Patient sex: M
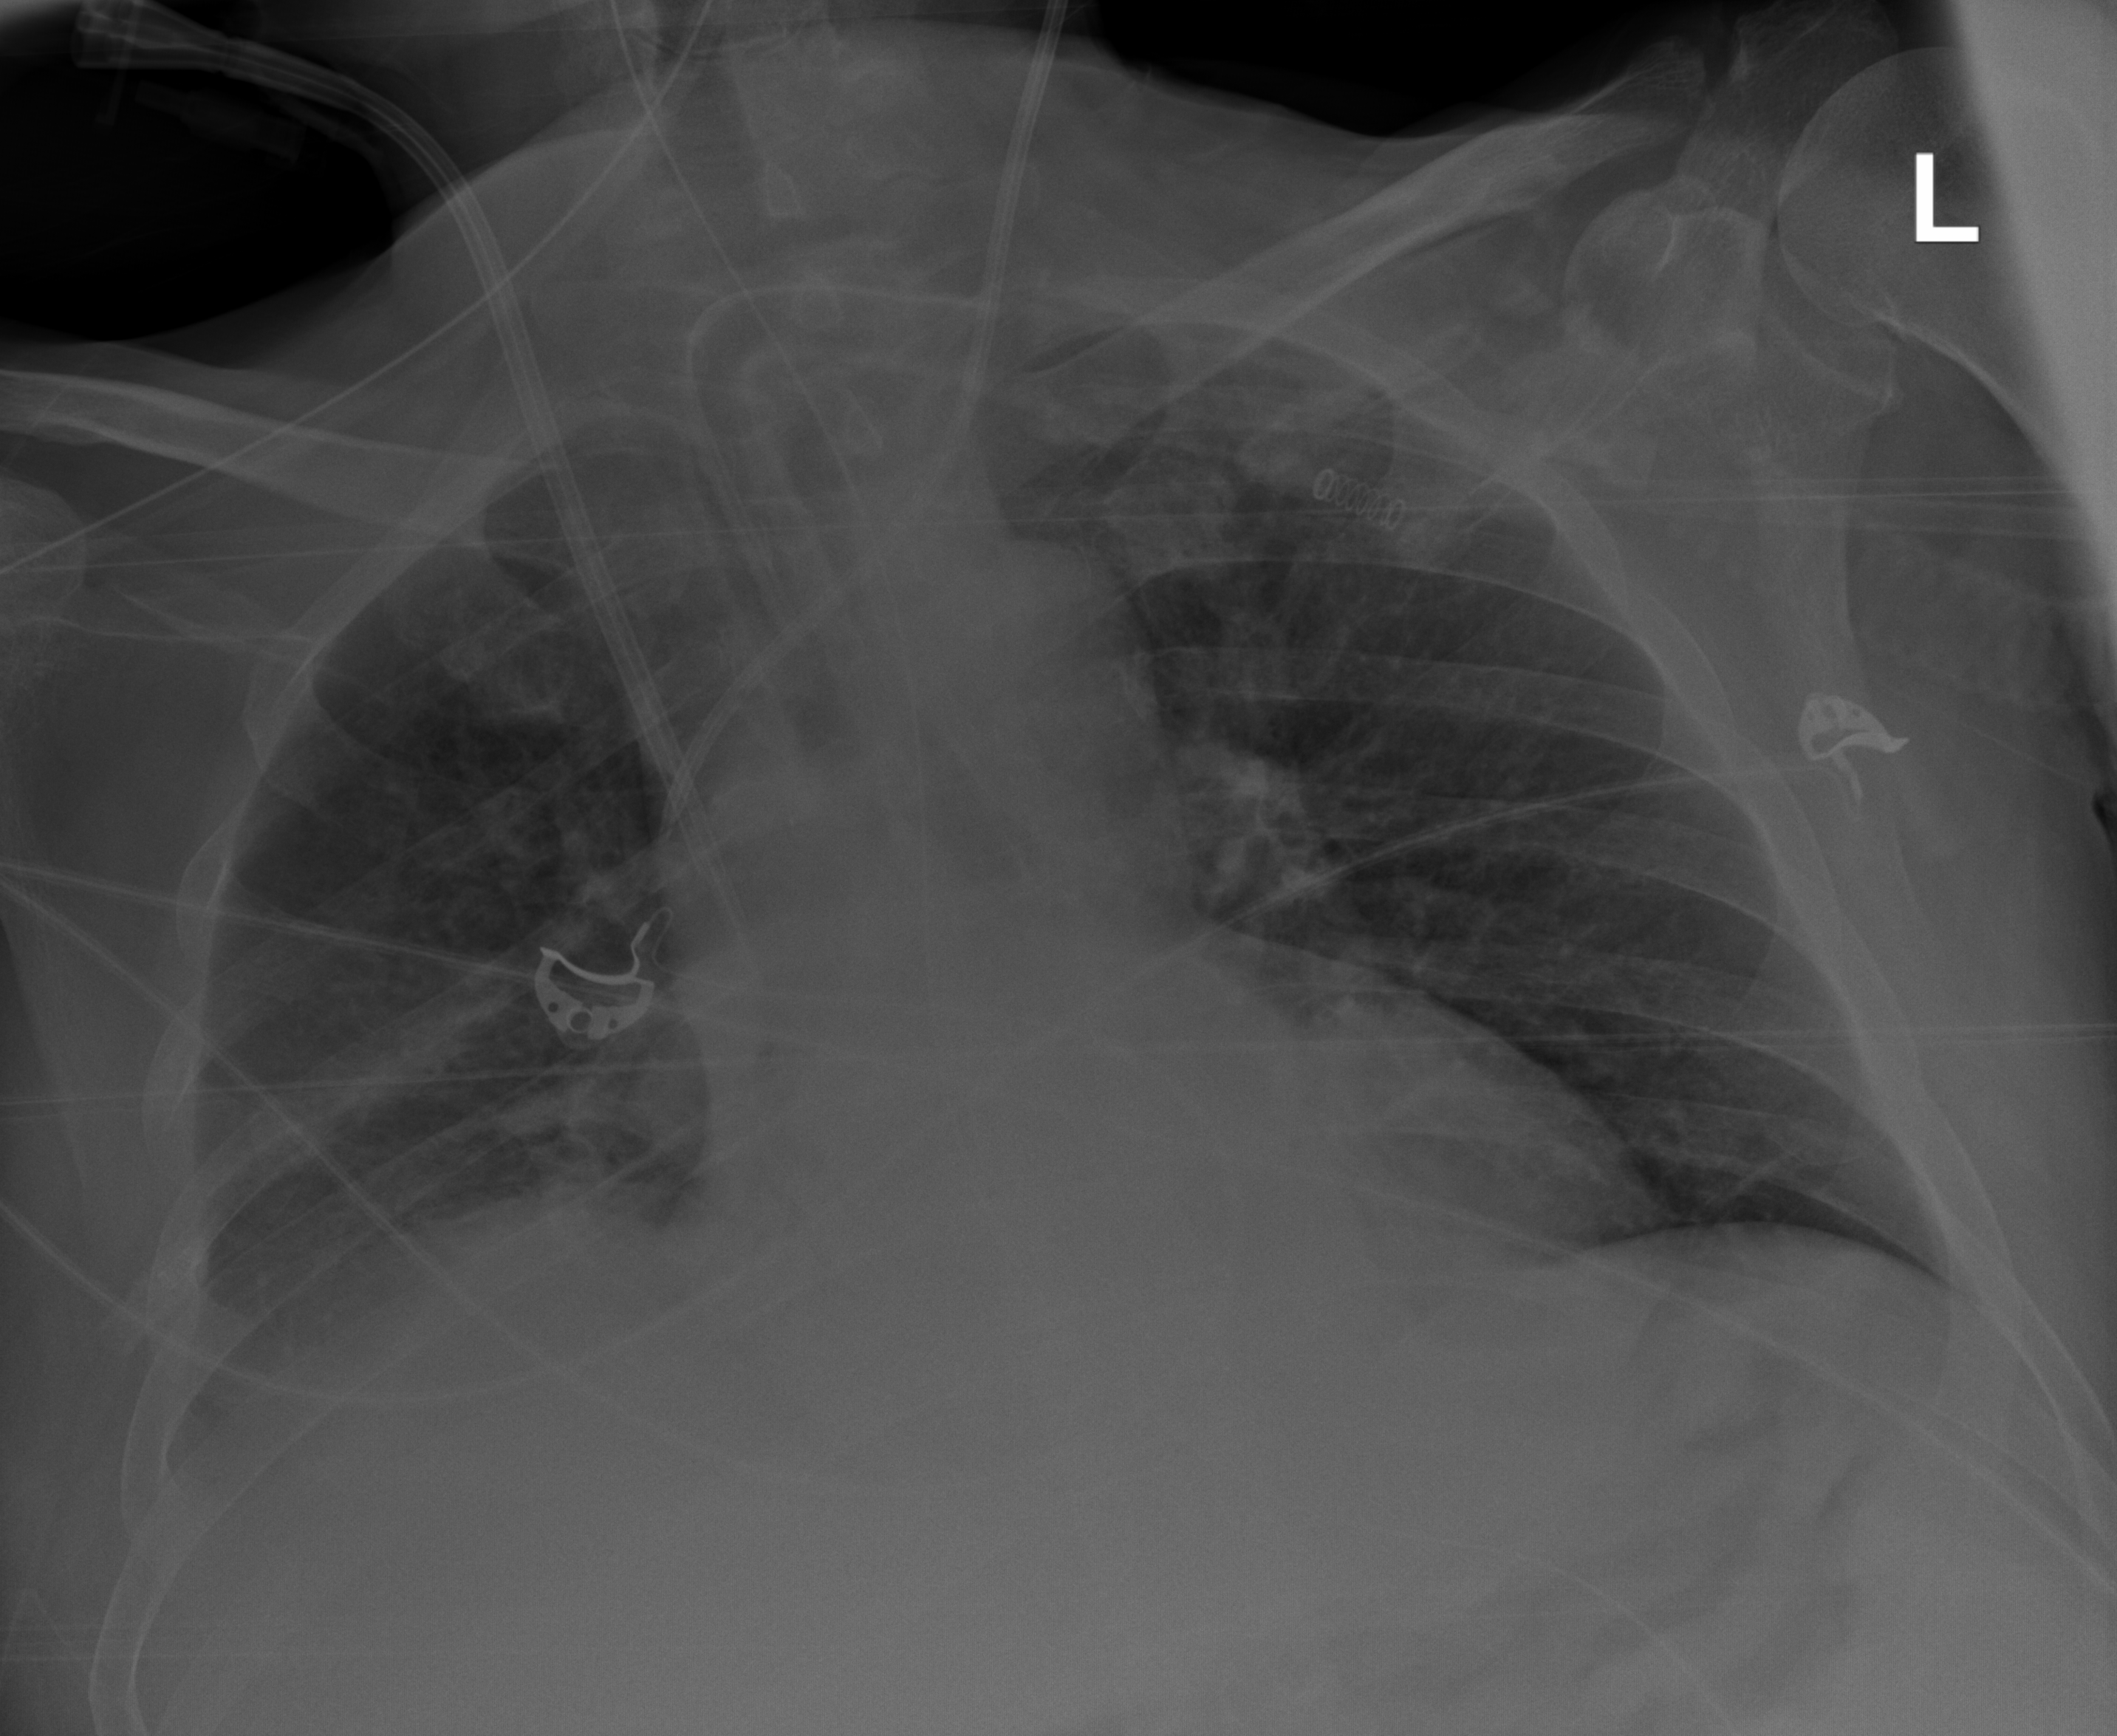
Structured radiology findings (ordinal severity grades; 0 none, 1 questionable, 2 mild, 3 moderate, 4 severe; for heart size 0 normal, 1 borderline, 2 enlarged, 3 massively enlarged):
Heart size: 2
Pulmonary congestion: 2
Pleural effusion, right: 2
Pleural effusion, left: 0
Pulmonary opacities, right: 0
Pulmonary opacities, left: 0
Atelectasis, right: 2
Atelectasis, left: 0